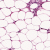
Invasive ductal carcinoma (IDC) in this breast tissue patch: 0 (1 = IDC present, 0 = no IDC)